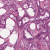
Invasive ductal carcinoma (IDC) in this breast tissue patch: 1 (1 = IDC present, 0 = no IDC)